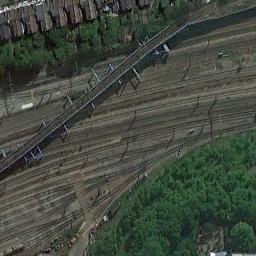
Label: railway